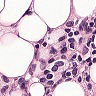
Metastatic tissue present: yes